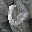
Label: 6